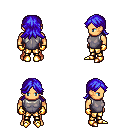
a pixel art fantasy rpg character, male body template, human, tanned skin, steel chest armor, gold greaves, blue loose hair, gold gloves, gold boots, four views (front, back, left, right), 2x2 character sprite sheet, small pixel art, hard edges, no anti-aliasing